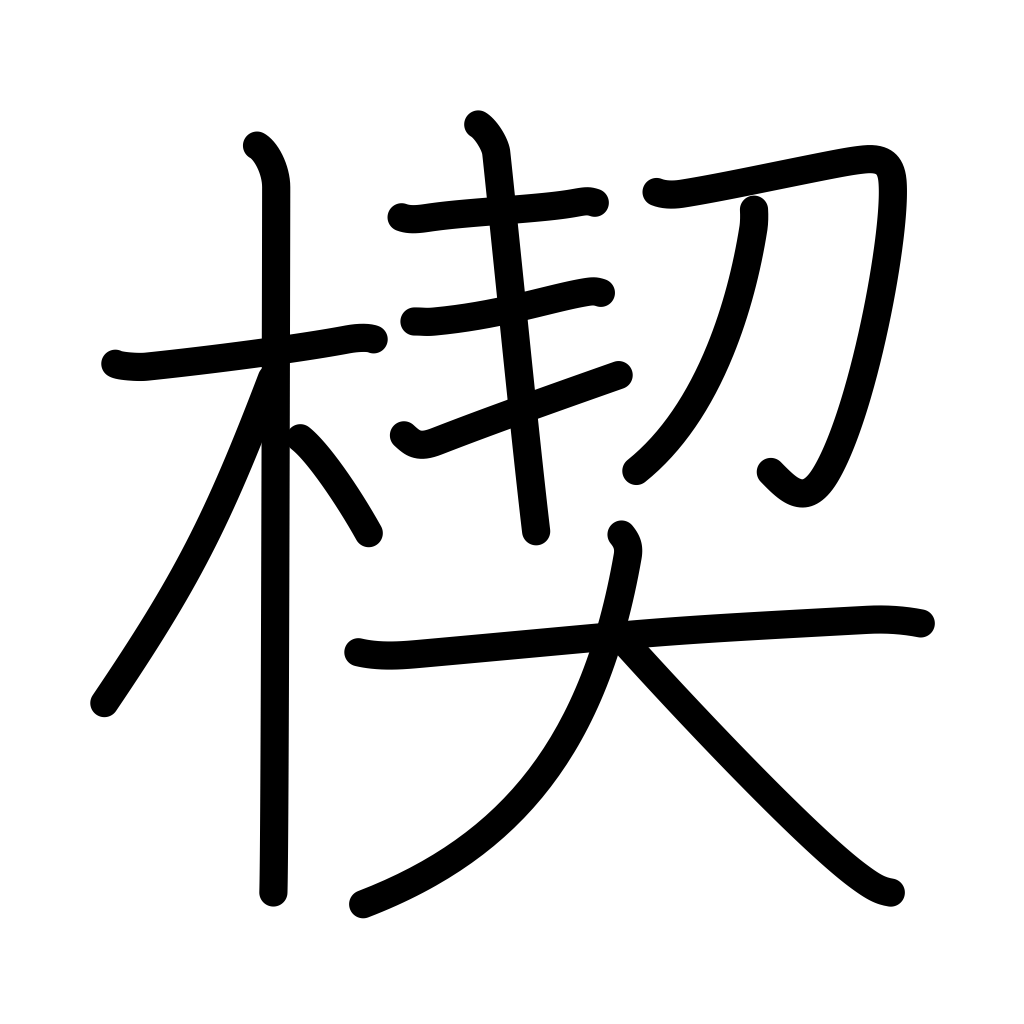
Meaning: wedge, arrowhead